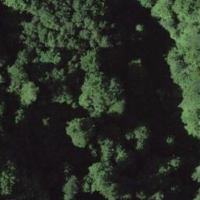
EUNIS habitat code: 41
Species observed at this site:
Silene dioica
Plantago major